Question: i'm stuck with a problem related to z-index in IE8.
Here's the fiddle:
<URL>
The first problem is that the issue I want to show you is working in the fiddle, there's something I can't see that is fixing it.
However, if I save that entire fiddle page and open in IE8, the problem comes back. So, i'm like WTF?
When you mouseover the preview image, a bigger one shows up. But the bottom of this LARGER PREVIEW hides behind the SMALL IMAGE of the BOX that is below the mouseover'd Box.
This only happens in IE8, the largerPreviewBox has z-index of 3, while the ImgThumbBox has z-index of 2.
Reading this: <URL> I see it these z-index properties are irrelevant because they are in other levels. But I don't know how to fix it.
Will be better if you download the HTML and see it by yourself:
<URL>
Thanks a lot!
Edit:
Image of the problem:

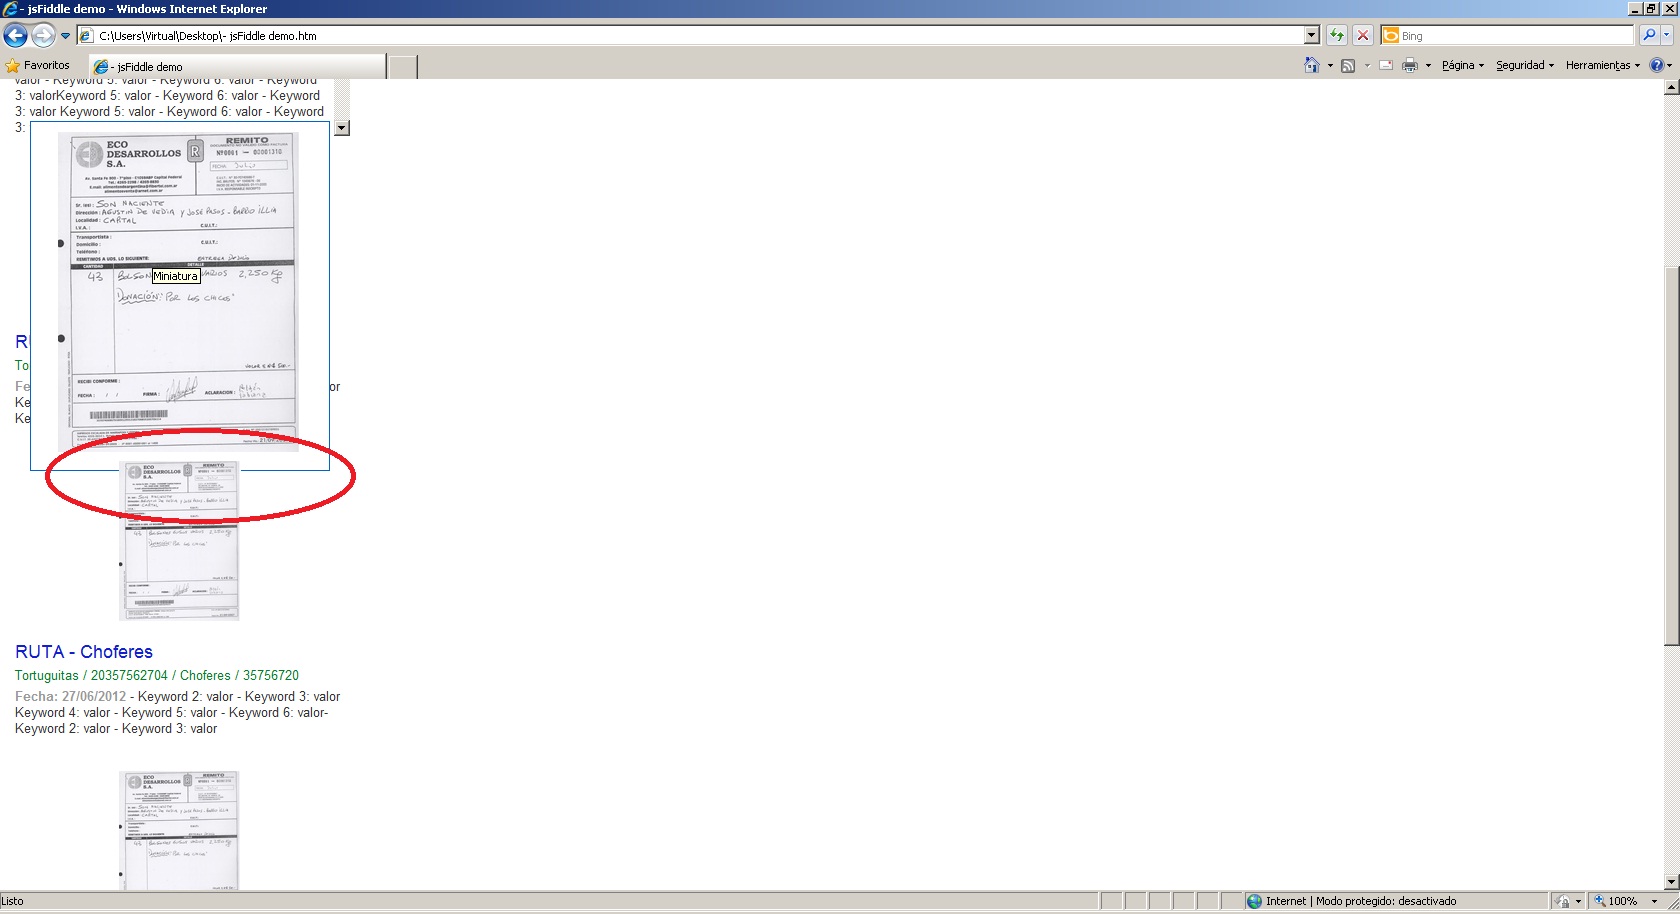
Answer: update the doctype
it will work fine.
'''
<!DOCTYPE html PUBLIC "-//W3C//DTD XHTML 1.0 Transitional//EN" "http://www.w3.org/TR/xhtml1/DTD/xhtml1-transitional.dtd">
'''
i tested on ie8
else you can press f12 and check your browser mode and document mode :-)